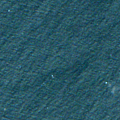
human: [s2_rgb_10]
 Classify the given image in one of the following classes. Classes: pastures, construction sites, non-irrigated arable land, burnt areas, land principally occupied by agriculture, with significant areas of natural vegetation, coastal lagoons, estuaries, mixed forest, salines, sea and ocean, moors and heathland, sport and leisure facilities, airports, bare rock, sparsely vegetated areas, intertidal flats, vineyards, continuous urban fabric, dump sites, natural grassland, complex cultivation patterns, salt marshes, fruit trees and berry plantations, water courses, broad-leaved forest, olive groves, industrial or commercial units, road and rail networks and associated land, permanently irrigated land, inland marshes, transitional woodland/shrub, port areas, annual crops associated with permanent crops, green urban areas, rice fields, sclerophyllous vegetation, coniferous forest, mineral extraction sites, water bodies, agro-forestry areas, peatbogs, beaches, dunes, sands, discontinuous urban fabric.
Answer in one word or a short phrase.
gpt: sea and ocean